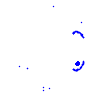
Particle: kaon